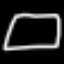
Label: square